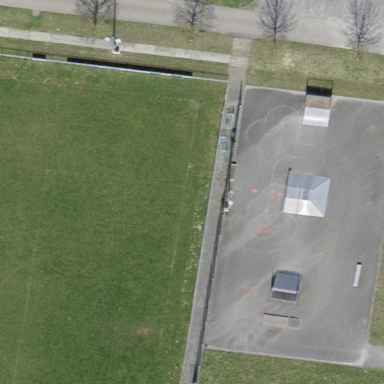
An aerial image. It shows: Pitch for leisure activities.